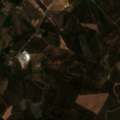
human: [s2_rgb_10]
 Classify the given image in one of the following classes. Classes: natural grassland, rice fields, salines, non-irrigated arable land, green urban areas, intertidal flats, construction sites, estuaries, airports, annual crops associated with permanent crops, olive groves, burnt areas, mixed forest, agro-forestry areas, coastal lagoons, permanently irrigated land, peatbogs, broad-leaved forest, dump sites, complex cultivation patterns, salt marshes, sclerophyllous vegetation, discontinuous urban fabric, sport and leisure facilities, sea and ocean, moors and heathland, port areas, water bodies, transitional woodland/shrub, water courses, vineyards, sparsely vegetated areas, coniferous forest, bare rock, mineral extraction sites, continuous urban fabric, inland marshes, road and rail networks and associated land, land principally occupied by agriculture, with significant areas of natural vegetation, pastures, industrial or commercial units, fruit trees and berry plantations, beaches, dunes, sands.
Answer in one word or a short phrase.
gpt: land principally occupied by agriculture, with significant areas of natural vegetation, broad-leaved forest